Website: macys
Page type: delivery-shipping
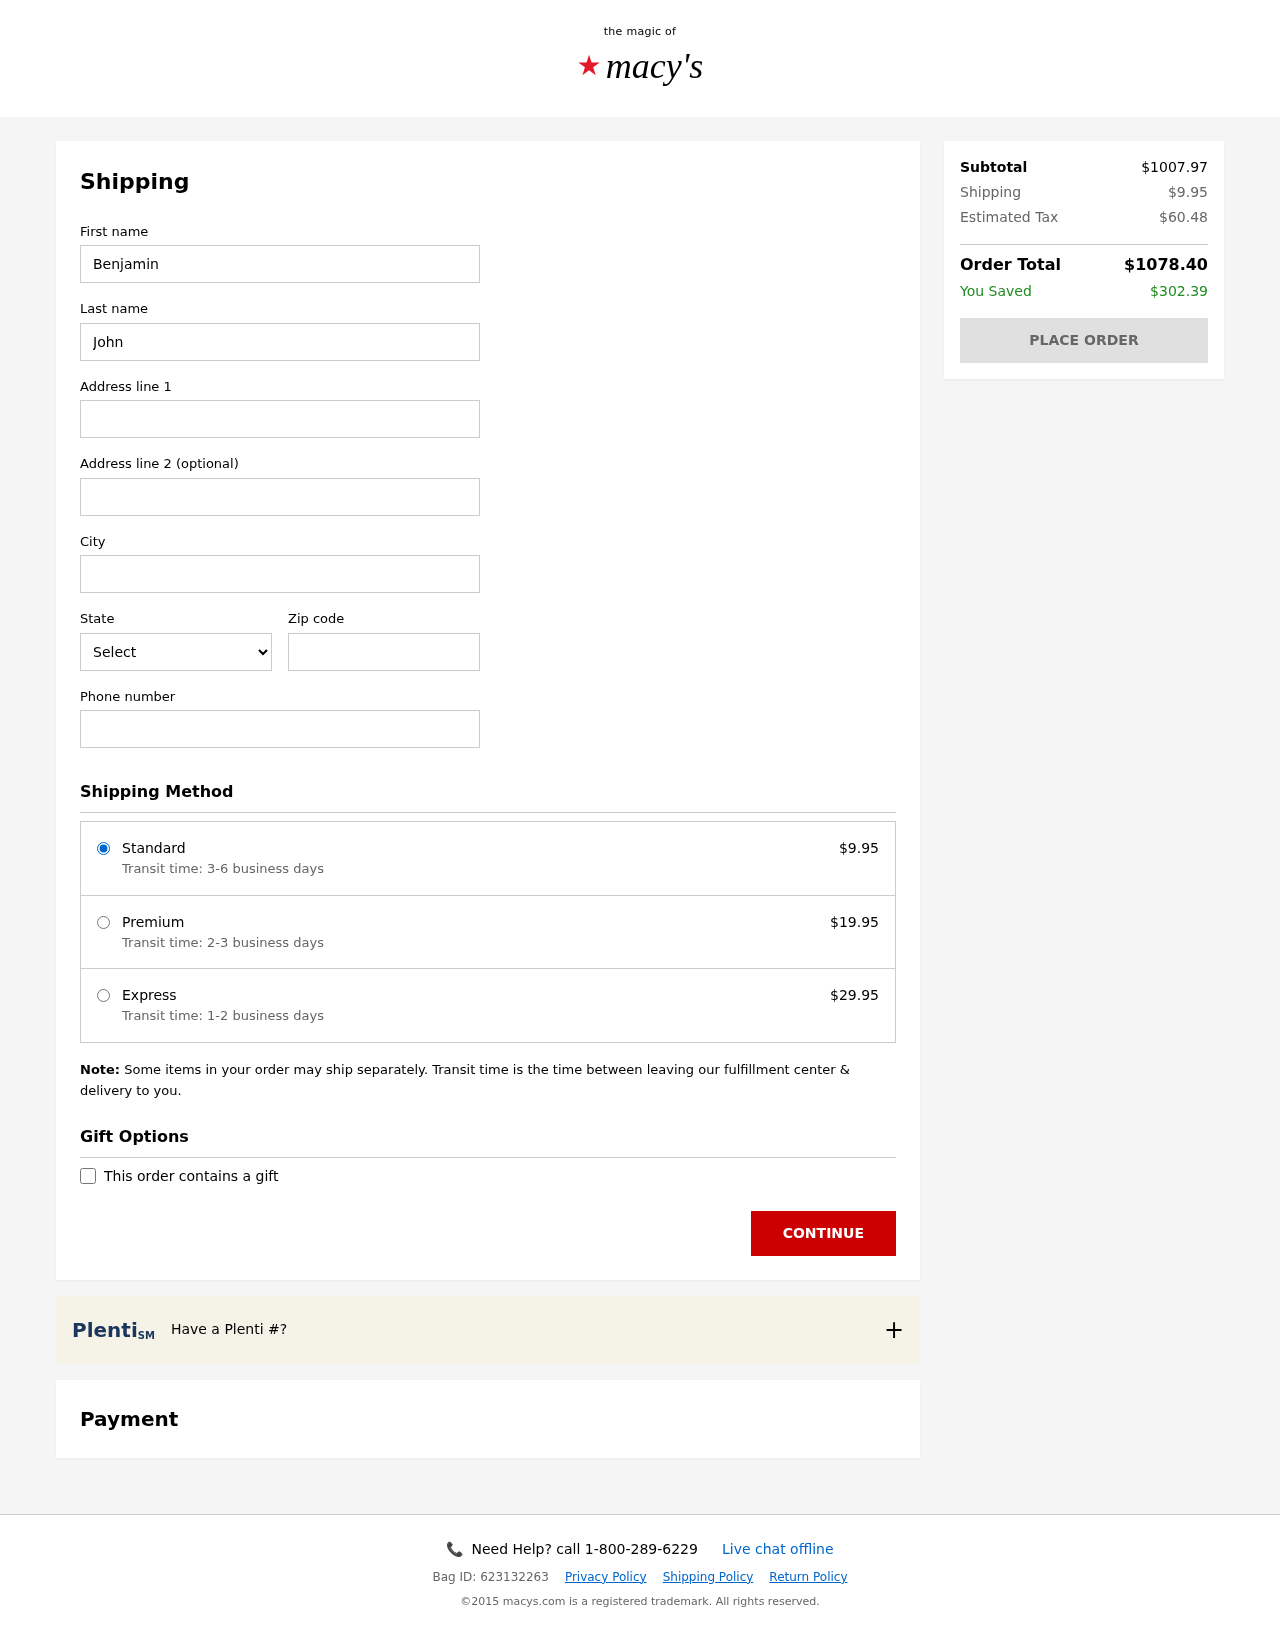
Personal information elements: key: PII_CITY
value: North Chrisberg
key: PII_FIRSTNAME
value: Benjamin
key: PII_LASTNAME
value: Johnson
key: PII_PHONE
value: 8096214757
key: PII_POSTCODE
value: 41556
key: PII_STATE_ABBR
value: MH
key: PII_STREET
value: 0109 Gerald Port Suite 516
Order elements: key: ORDER_SHIPPING_COST
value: $9.95
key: ORDER_SHIPPING_PREMIUM
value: $19.95
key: ORDER_SHIPPING_EXPRESS
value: $29.95
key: ORDER_SUBTOTAL
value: $1007.97
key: ORDER_TAX
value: $60.48
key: ORDER_TOTAL
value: $1078.40
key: ORDER_SAVINGS
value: $302.39